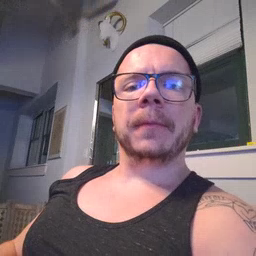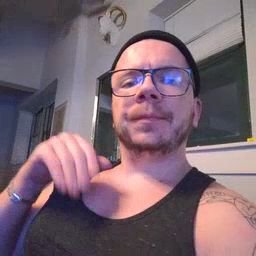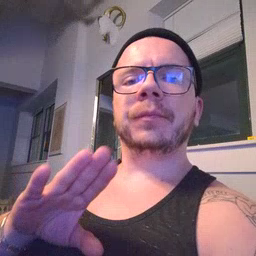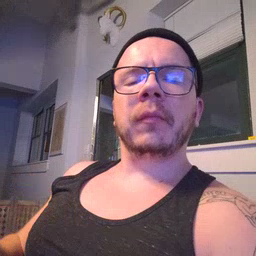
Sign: into